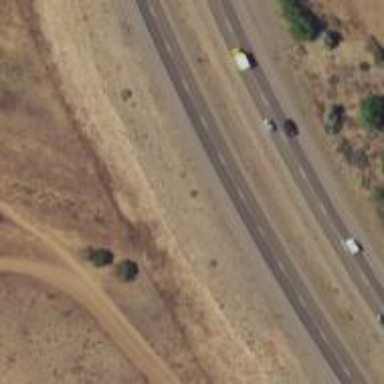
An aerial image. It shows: This image shows trunk highway that functions as expressway.